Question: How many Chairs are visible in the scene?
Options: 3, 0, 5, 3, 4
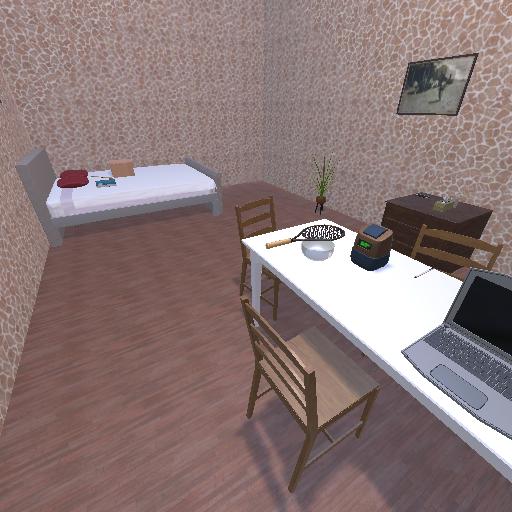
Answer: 3